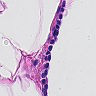
Metastatic tissue present: no